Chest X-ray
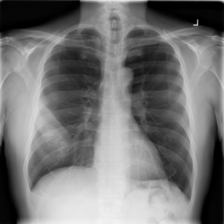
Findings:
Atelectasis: negative
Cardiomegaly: negative
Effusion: negative
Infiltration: negative
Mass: negative
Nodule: negative
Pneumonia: negative
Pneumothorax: negative
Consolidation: negative
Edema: negative
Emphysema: negative
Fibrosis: negative
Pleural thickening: negative
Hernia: negative